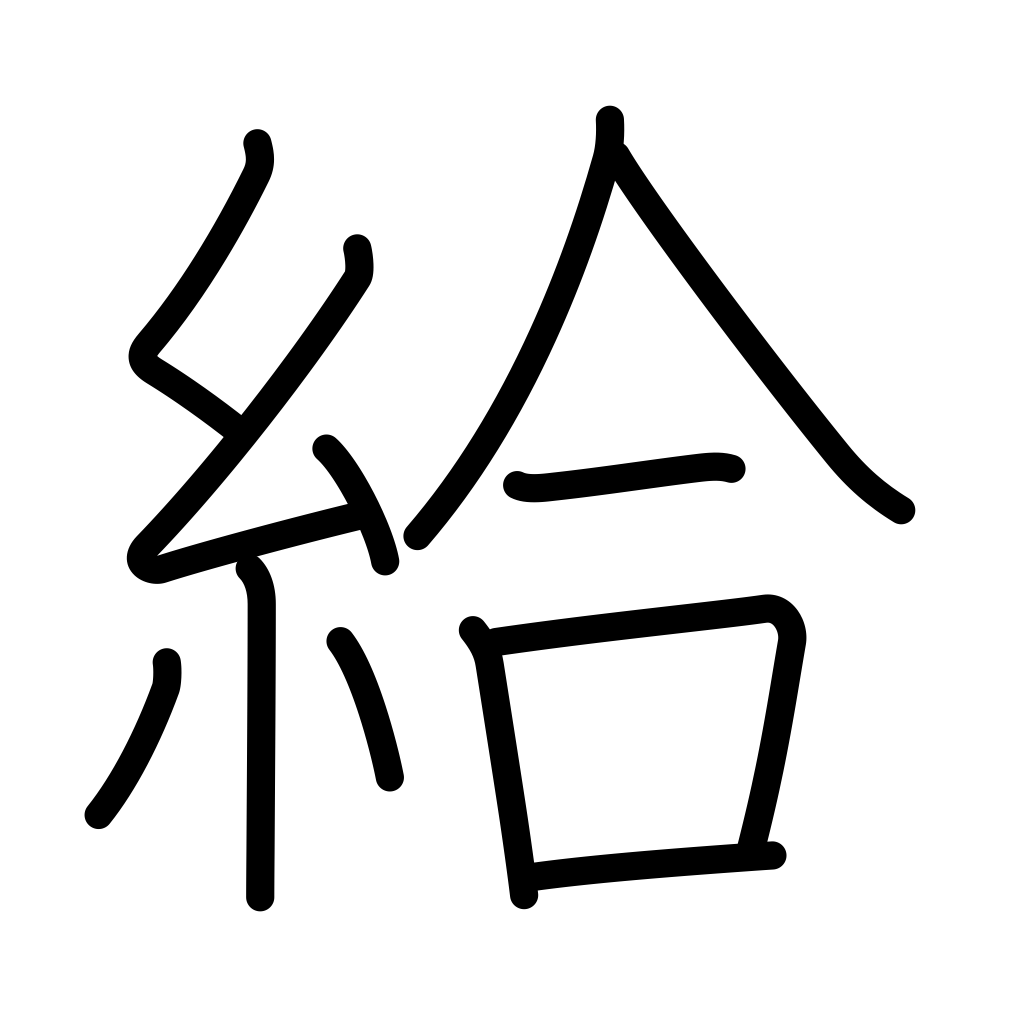
Meaning: salary, wage, gift, allow, grant, bestow on